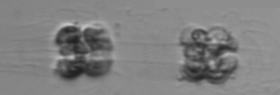
Label: Leptocylindrus_mediterraneus